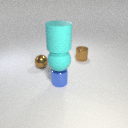
small blue metal cylinder below large cyan rubber sphere